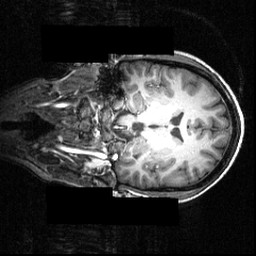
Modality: T1w
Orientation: coronal
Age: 20
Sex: female
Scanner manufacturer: siemens
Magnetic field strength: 3.951 T
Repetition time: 1.5 s
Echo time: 0.00335 s